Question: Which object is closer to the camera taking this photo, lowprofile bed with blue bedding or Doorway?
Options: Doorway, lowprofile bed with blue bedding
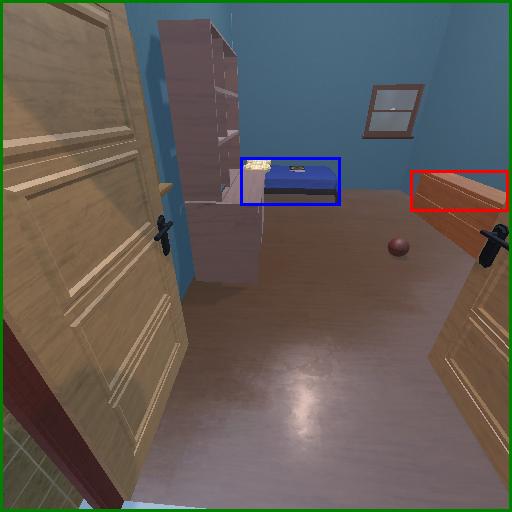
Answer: Doorway